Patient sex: F
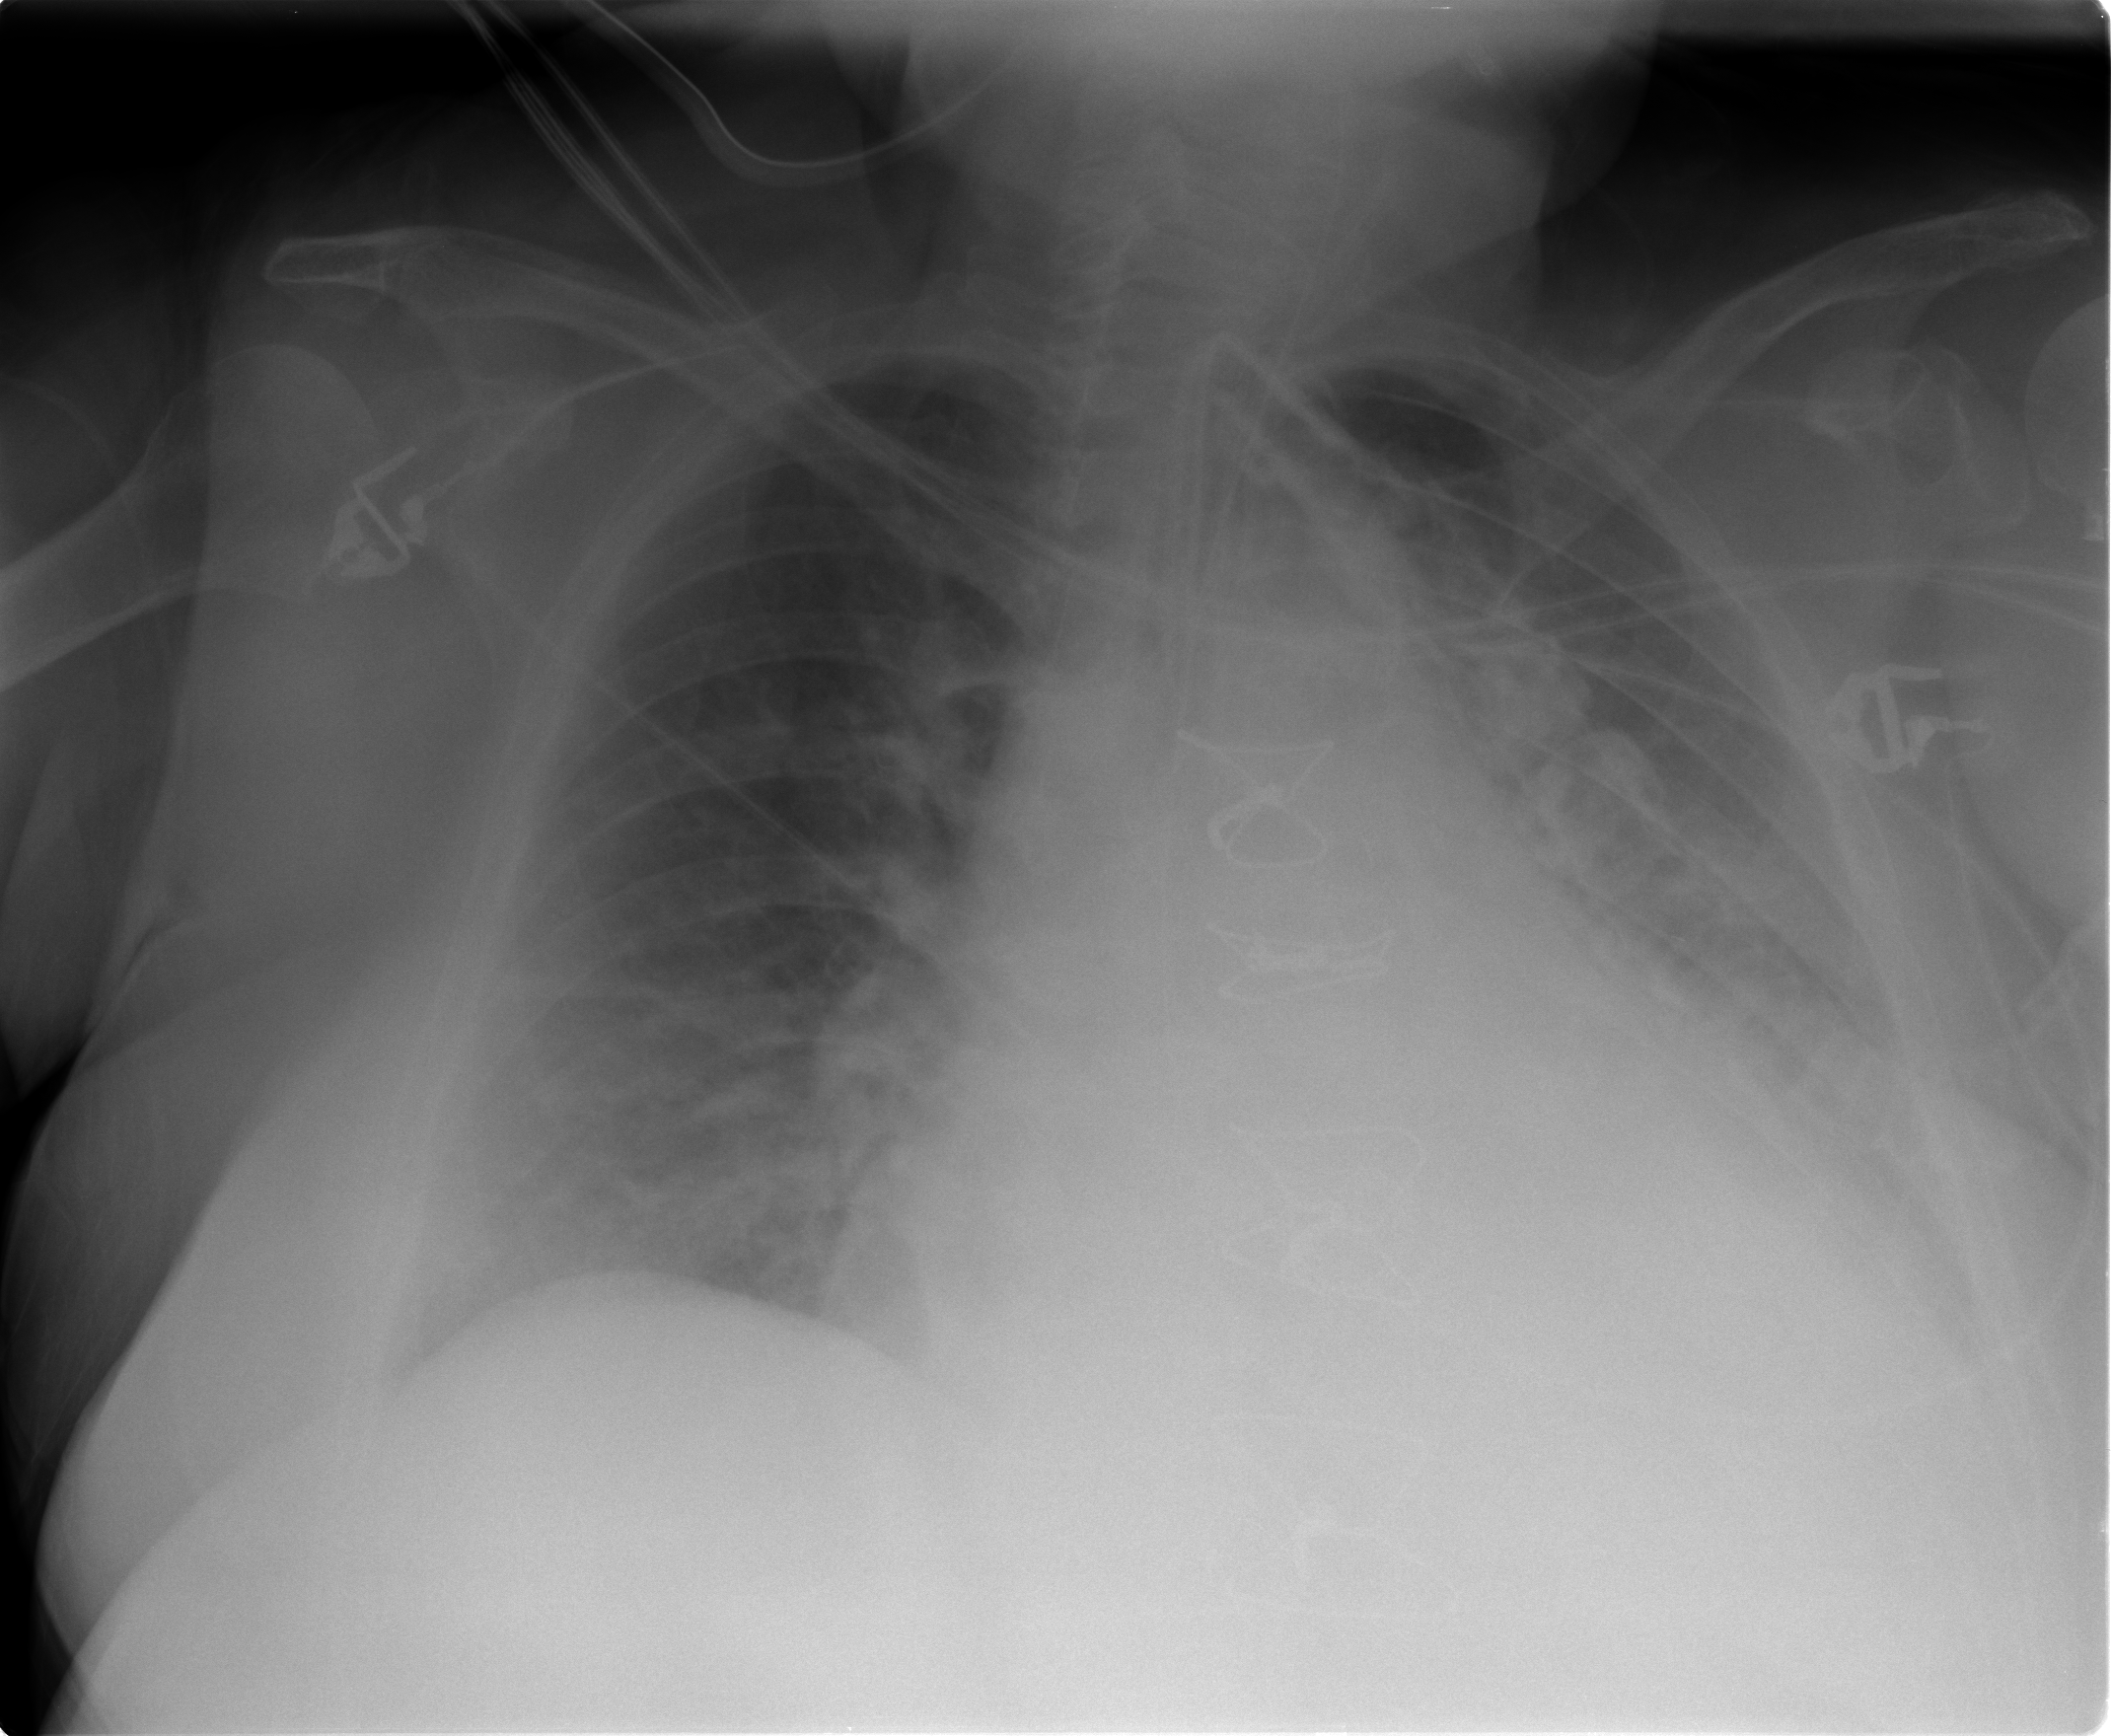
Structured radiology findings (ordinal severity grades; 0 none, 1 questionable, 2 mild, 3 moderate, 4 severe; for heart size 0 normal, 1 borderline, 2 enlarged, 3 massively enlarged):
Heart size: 3
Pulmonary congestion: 2
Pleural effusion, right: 0
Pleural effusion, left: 2
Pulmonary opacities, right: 0
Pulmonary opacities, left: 2
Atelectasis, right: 2
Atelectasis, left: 2